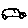
Label: car